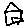
Label: house